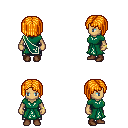
a pixel art fantasy rpg character, female body template, human, tanned skin, sash dress, metal pants, light blonde pageboy hairstyle, bracelets, brown shoes, four views (front, back, left, right), 2x2 character sprite sheet, small pixel art, hard edges, no anti-aliasing